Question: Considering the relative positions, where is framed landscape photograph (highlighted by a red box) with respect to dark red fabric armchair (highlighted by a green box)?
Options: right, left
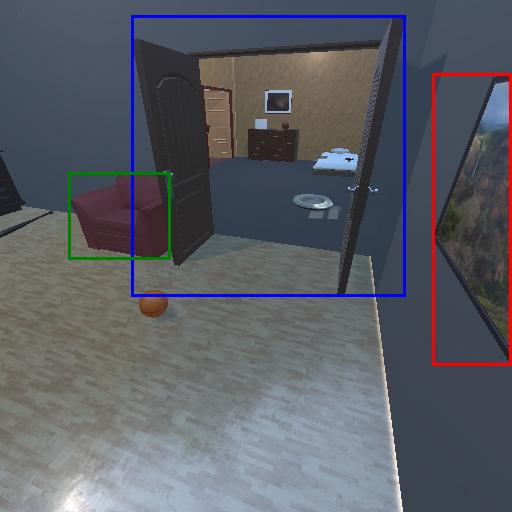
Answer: right